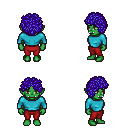
a pixel art fantasy rpg character, female body template, orc, green skin, teal long-sleeve shirt, red pants, blue curly afro hairstyle, four views (front, back, left, right), 2x2 character sprite sheet, small pixel art, hard edges, no anti-aliasing